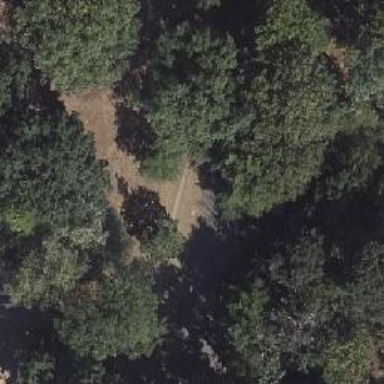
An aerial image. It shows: Broadleaved deciduous tree located in park.